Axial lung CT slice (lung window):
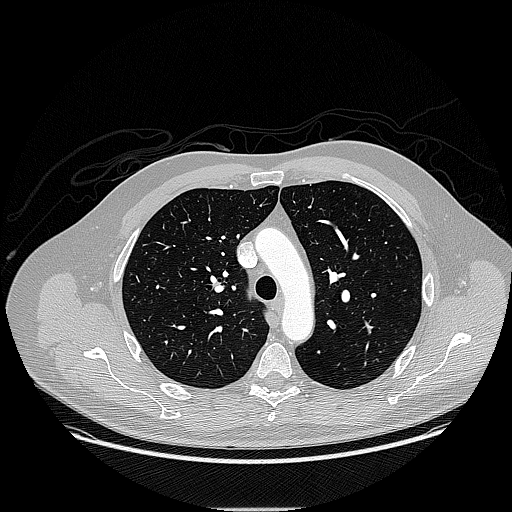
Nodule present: no